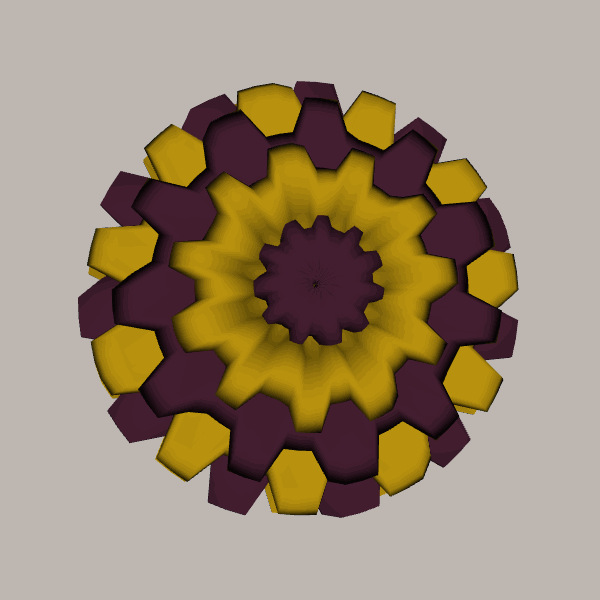
Background: light